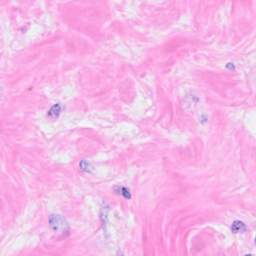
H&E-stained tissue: Breast